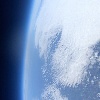
Label: cloud